Question: In the app represented by the image below, I'm currently using three UIViewControllers: One master view controller, one for the main menu, and one for a settings screen which is launched by the main menu. As I'm learning more about how UIViewController works and what it's designed for, I'm questioning the wisdom of my architecture.
It seems to me that the main point of subclassing is to be able to override the methods which get called automatically during the life cycle of the controller: viewDidAppear, viewWillAppear, willRotateToInterfaceOrientation, etc. It appears that these methods are only called if the UIViewController (or subclass) is part of the UIViewController hierarchy. Therefore, there's no point in subclassing UIViewController unless I'm going to use one of the standard means of creating a viewcontroller hierarchy i.e. UINavigationController, [UIViewController presentModalViewController] etc.
I'm wary of using the Cocoa-style means of adding view controllers to the hierarchy because they all seem to be very restrictive. For example, I could display my settings screen using [UIViewController presentModalViewController], but but I don't want it to obscure the entire screen. There's background animation which I want the user to be able to interact with even while the settings screen is visible.
Here are my questions:
1) Is it silly to subclass UIViewController unless I'm going to be adding it to the viewController hierarchy via one of Apple's techniques?
2) Am I correct in my assumption that the built-in means of displaying new views are too restrictive for me, and in order to have the flexibility I want, I'm going to need to just load views via [view addSubview]
3) If it's true that subclassing UIViewController makes no sense for my menu and settings views, how should I avoid having all of my code in one monster UIViewController subclass. Should I just subclass NSObject, add the appropriate IBOutlets and IBActions and pass that in as the File's Owner when I load the nib using [NSBundle loadNibNamed]?

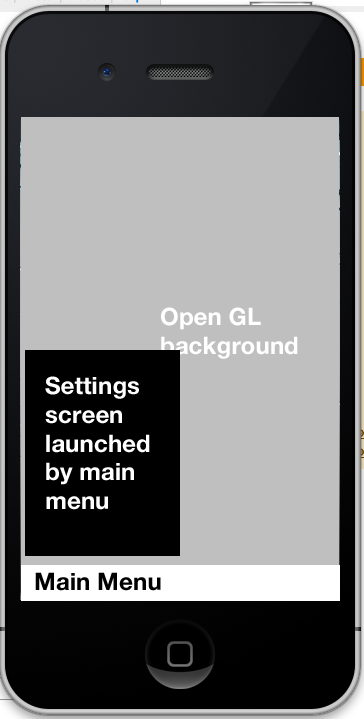
Answer: Good question. First, a point of clarity: What you refer to as "one of Apple's techniques" is referred to in the <URL> is considered "direct" presentation.
From said programming guide: (Giant Block Quote...)
> It is recommended that you use only
the suggested techniques for
displaying the views of your view
controllers. In order to present and
manage views properly, the system
makes a note of each view (and its
associated view controller) that you
display directly or indirectly. It
uses this information later to report
view controller-related events to your
application. For example, when the
device orientation changes, a window
uses this information to identify the
frontmost view controller and notify
it of the change. If you incorporate a
view controller's view into your
hierarchy by other means (by adding it
as a subview to some other view
perhaps), . (emphasis mine)Apart from your setting up your
application's initial interface, most
other views are presented indirectly
through their view controller objects.
All that is to say that you are correct in thinking that all of those UIViewController messages will be wasted if you if simply add the view to a view hierarchy directly, and take no other further action (key window being the exception). That quote also mentions that it is most common to use indirect presentation.
1) I hesitate to make a blanket statement and say "Yes, in all cases, it is silly to subclass UIViewController unless you're presenting it indirectly." I'm sure there is some good use for it somewhere. I'll settle for saying that I have personally never done so.
2) Absolutely, I would not use a UIViewController subclass here.
3) Allow me to direct your attention to another area of The Programming Guide:
> In iPhone applications, the views in a
view hierarchy traditionally cover the
entire screen... If you want to divide
a view hierarchy into multiple
subareas and manage each one
separately, use generic controller
objects (custom objects descending
from NSObject) instead of view
controller objects to manage each
subarea. Then use a single view
controller object to manage the
generic controller objects.
That pretty clearly syncs up with what you're wanting to do here. You're dead on with your self suggested approach. That "Settings Screen launched by main menu" should be managed by a generic controller object descending from NSObject, which is in turn managed by your full-screen UIViewController subclass.